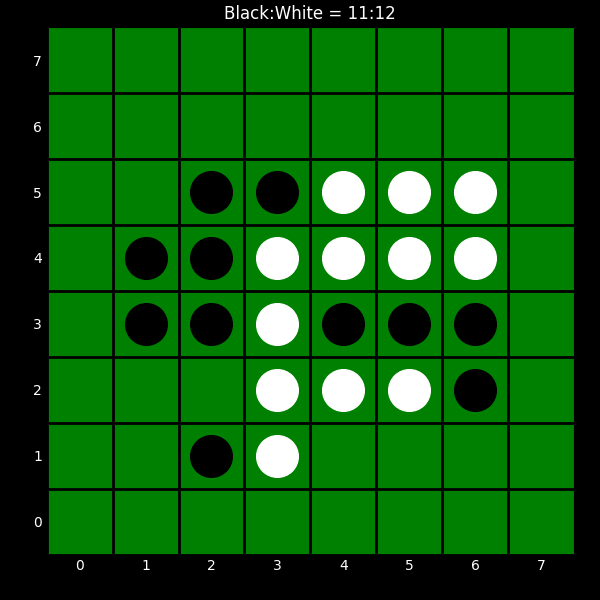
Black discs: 11
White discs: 12